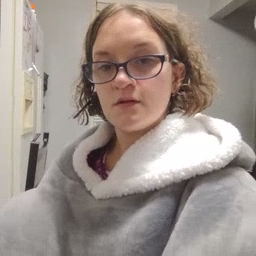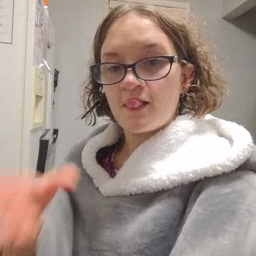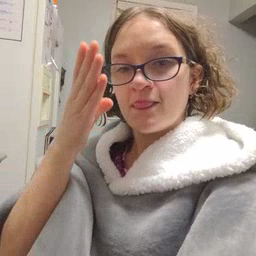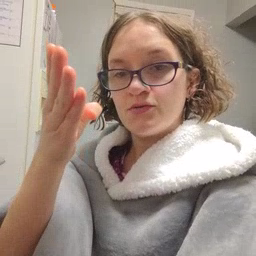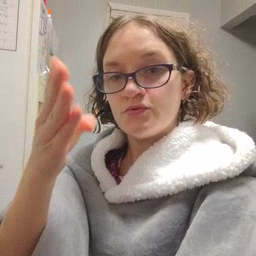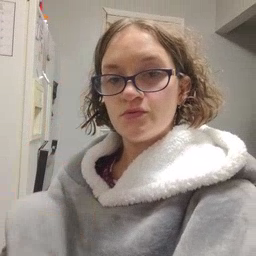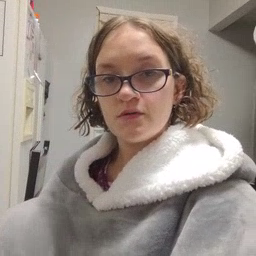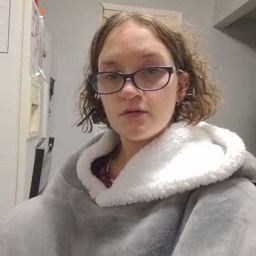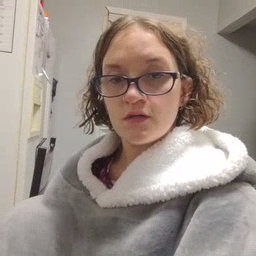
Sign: there